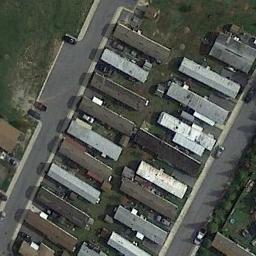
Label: mobile_home_park